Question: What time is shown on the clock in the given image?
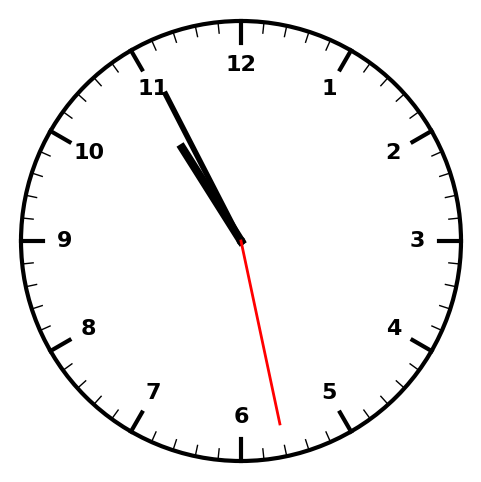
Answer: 10:55:28